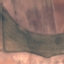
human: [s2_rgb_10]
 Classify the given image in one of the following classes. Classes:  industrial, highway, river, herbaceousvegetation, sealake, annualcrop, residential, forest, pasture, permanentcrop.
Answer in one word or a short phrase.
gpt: AnnualCrop